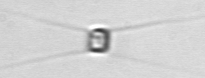
Label: Chaetoceros_tenuissimus